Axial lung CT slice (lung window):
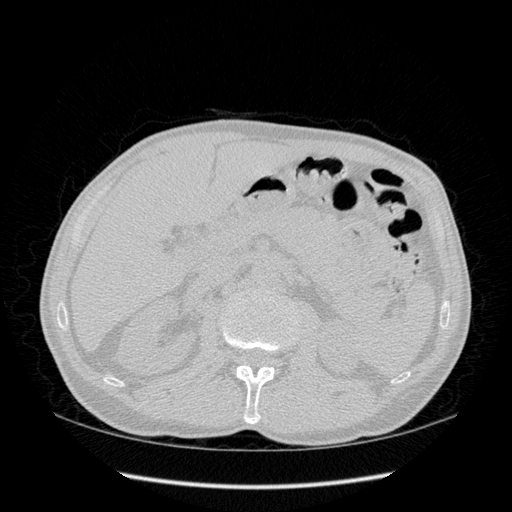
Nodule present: no